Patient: sex M, age 75
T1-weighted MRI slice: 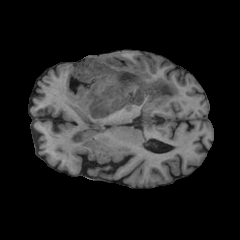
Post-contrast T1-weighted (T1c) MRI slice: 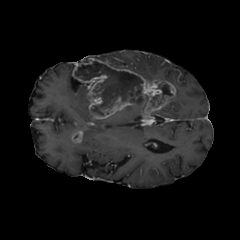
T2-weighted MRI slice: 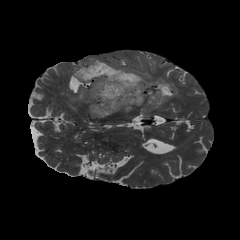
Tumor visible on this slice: yes
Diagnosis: Glioblastoma, IDH-wildtype
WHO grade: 4